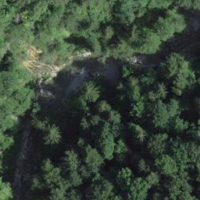
EUNIS habitat code: 43
Species observed at this site:
Lathyrus vernus